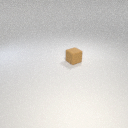
small brown rubber cube